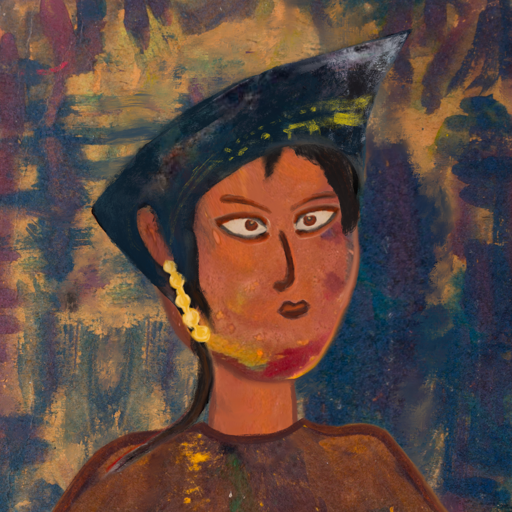
Background: InTheSun, Head And Neck Side: Mother_And_Son_Son, Face Side: Roy_Bahadur, Bust: Comrade, Hair Side: Roy_Bahadur, Head Accessory: Irani, Second Necklace: Blank, Necklace: Blank, Baby: Blank